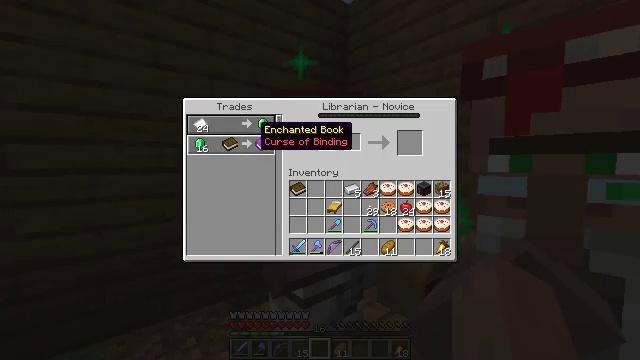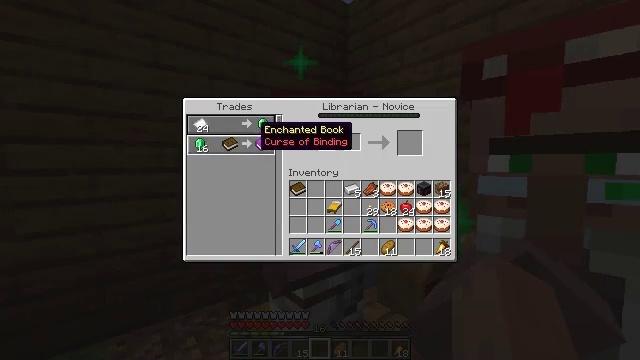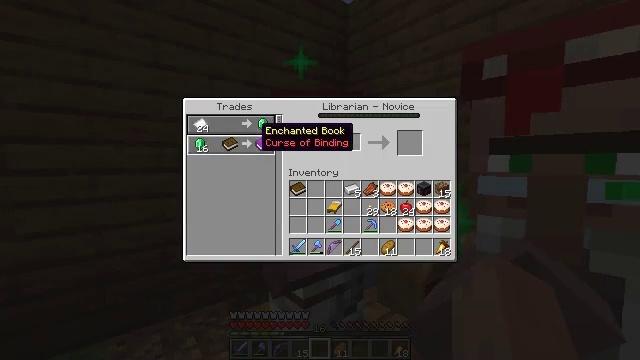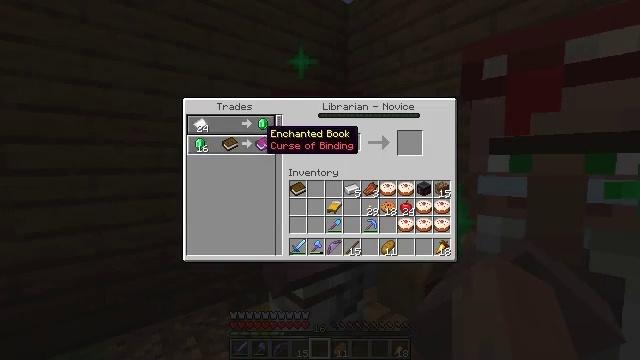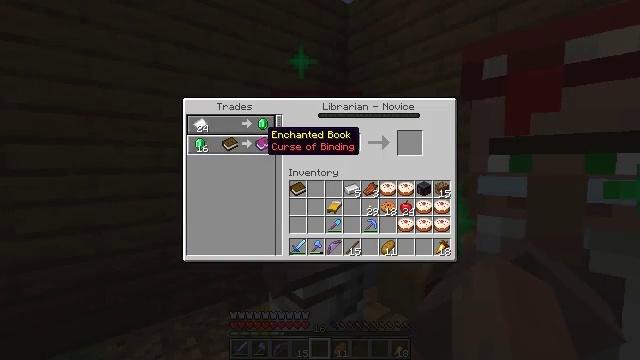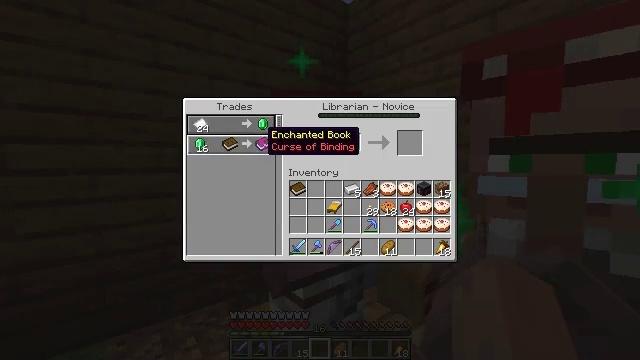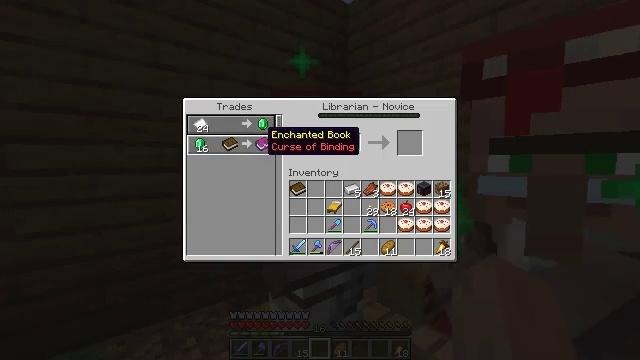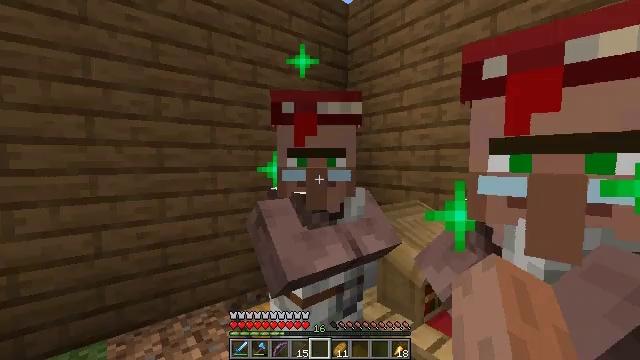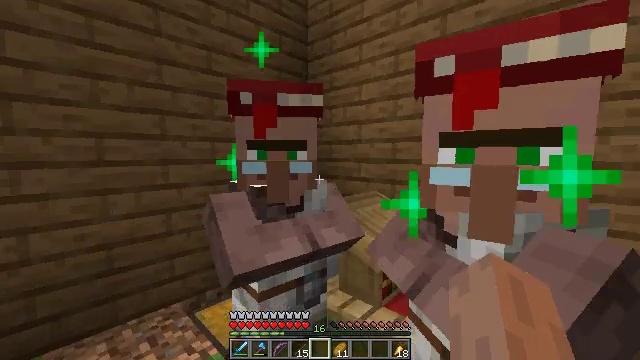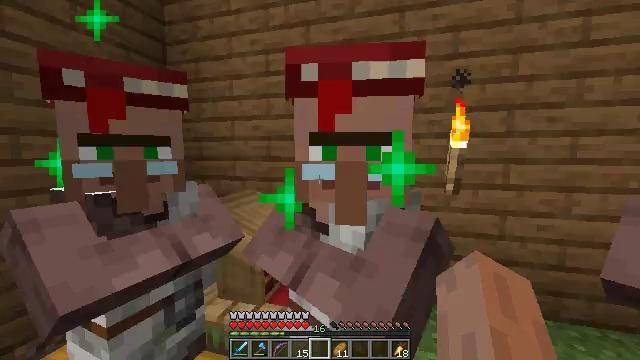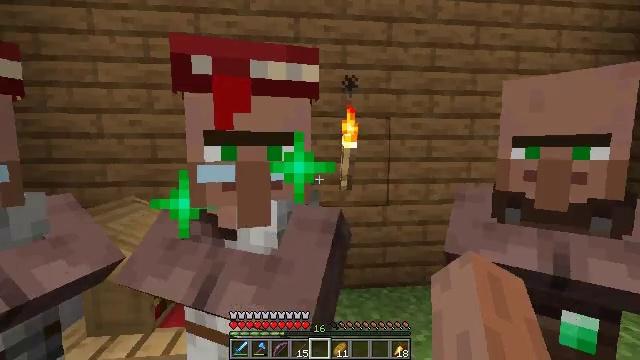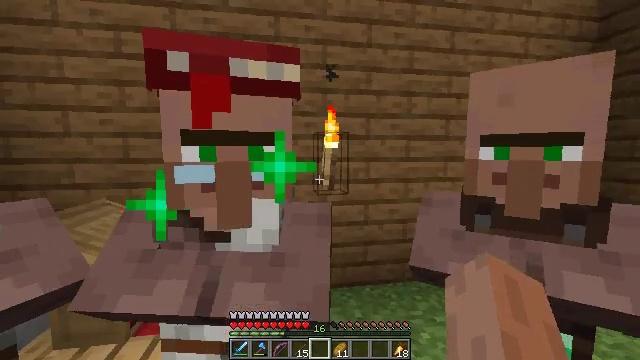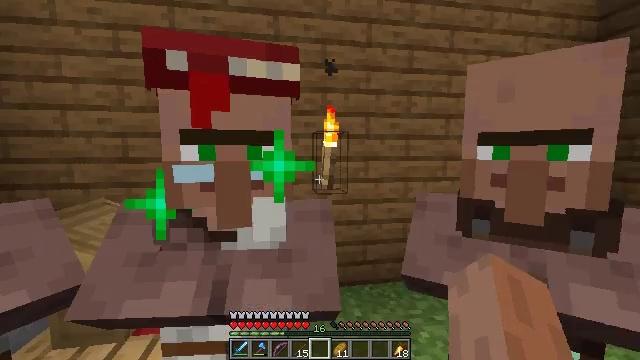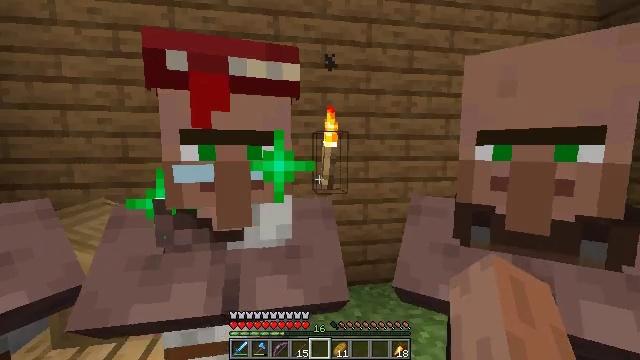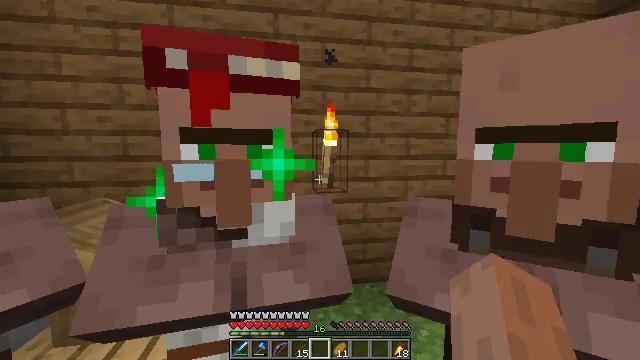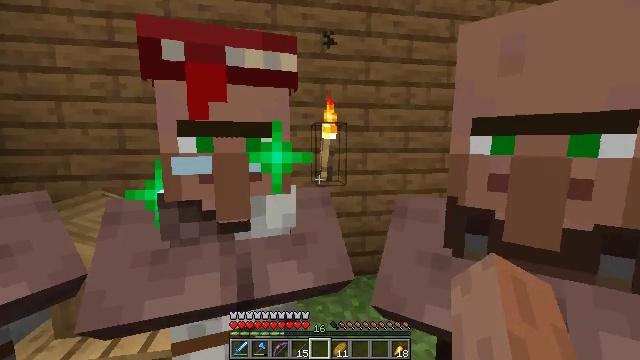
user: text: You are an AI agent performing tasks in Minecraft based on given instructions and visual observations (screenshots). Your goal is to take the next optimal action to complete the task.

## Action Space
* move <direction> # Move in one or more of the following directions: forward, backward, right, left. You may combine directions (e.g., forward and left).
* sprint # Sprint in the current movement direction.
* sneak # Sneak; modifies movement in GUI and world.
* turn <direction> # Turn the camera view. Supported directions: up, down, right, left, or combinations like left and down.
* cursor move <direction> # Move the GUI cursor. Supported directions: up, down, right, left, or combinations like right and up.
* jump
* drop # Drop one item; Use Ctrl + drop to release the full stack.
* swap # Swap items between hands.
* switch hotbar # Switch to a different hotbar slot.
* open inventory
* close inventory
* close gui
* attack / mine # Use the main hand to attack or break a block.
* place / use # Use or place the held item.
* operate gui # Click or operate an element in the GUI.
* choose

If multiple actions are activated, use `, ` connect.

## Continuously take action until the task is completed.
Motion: motion action
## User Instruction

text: Gather the wall torch from the wall.
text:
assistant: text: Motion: no_op
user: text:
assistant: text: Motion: no_op
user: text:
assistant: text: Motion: no_op
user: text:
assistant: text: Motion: no_op
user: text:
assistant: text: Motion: no_op
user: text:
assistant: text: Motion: no_op
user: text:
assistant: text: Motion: no_op
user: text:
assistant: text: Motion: turn right and down, close gui
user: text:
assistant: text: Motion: turn right
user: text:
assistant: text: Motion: turn right
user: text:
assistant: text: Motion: turn right
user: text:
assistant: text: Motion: use / place
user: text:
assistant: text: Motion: use / place
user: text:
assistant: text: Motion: use / place
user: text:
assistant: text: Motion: turn down
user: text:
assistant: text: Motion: no_op
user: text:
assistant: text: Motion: no_op
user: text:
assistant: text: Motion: no_op
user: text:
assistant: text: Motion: turn left and up
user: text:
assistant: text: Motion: turn left and up
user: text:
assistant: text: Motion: no_op
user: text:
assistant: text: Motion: use / place
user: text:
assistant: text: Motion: use / place
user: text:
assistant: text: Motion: use / place
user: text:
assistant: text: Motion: turn up
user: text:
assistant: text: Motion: turn left and up
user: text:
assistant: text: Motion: cursor move up, open gui
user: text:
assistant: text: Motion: no_op
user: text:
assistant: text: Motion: no_op
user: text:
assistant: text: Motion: no_op